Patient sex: F
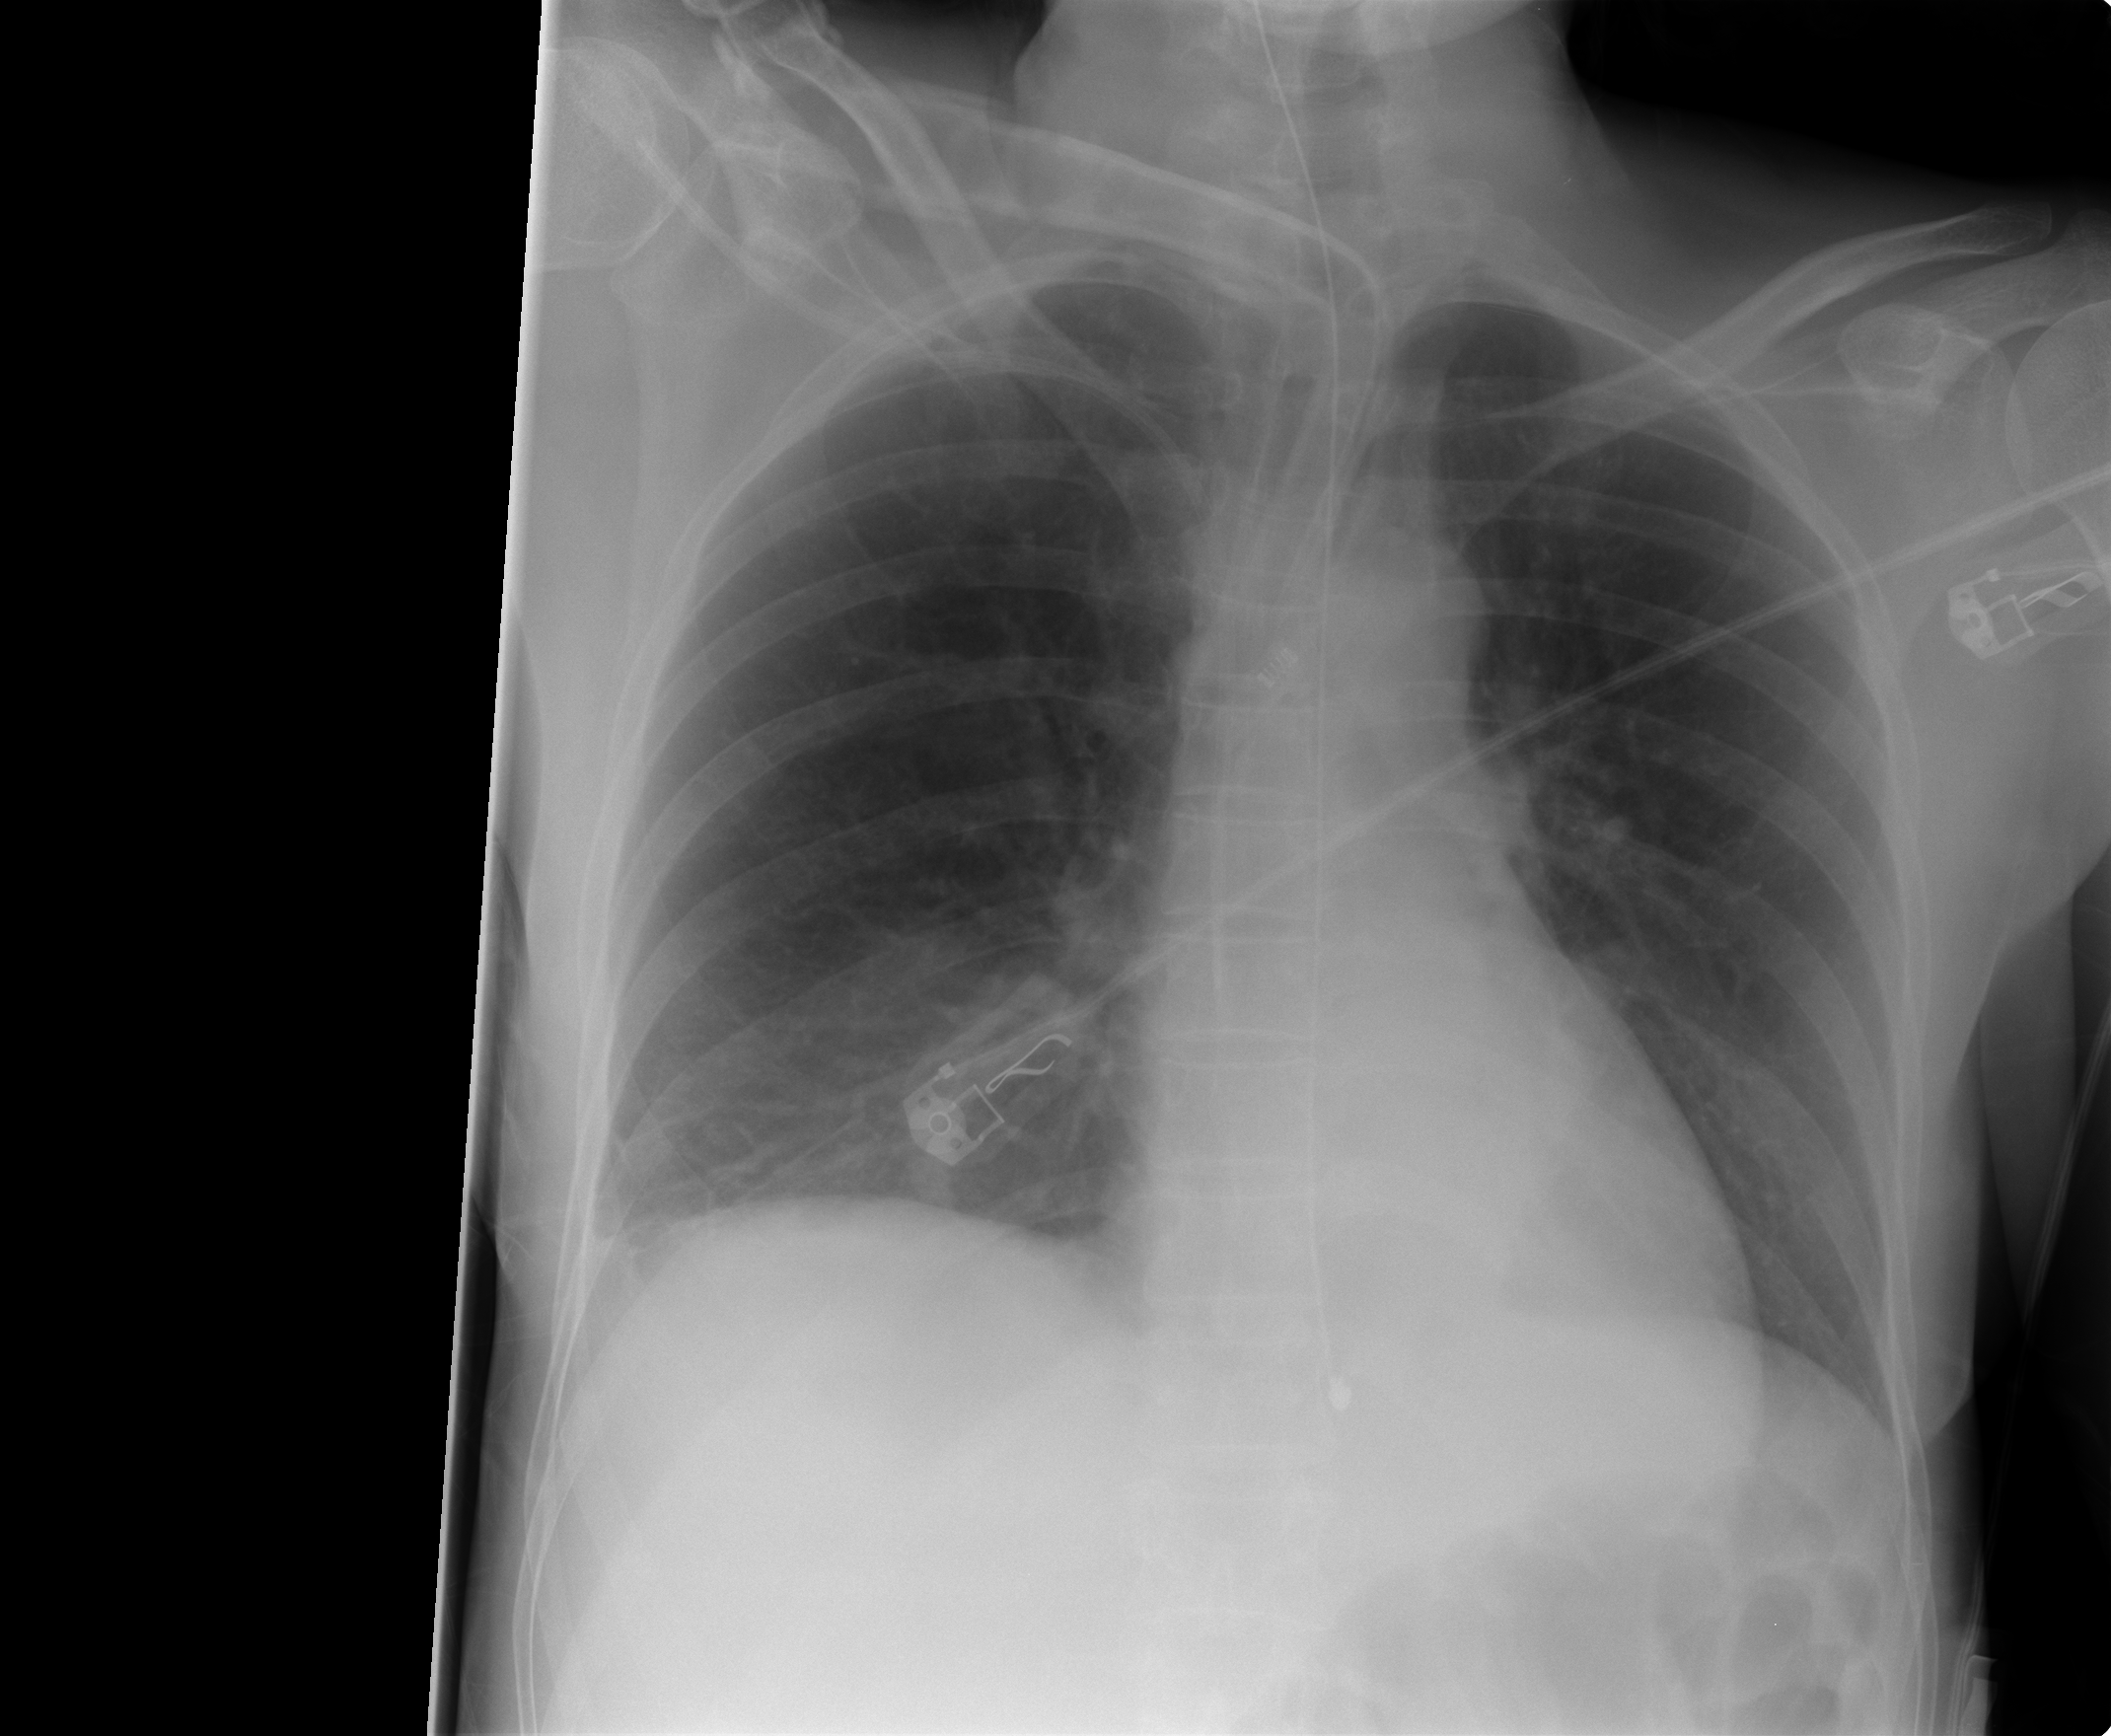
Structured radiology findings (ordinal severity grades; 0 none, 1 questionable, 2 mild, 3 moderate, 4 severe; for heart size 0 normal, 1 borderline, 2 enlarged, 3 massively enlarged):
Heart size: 0
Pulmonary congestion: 0
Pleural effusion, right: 0
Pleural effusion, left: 2
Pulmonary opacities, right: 0
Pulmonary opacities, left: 0
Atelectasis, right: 2
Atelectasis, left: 0